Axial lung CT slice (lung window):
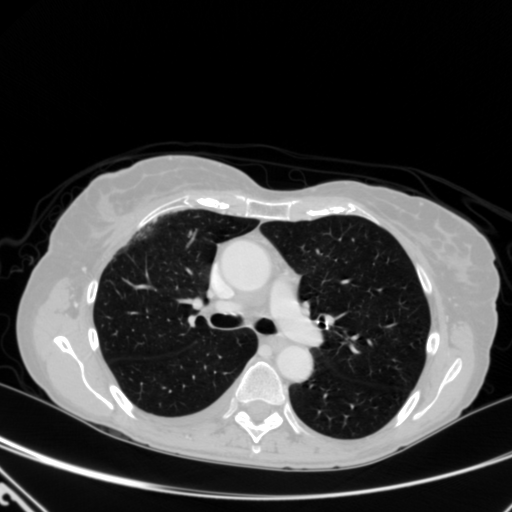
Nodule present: no